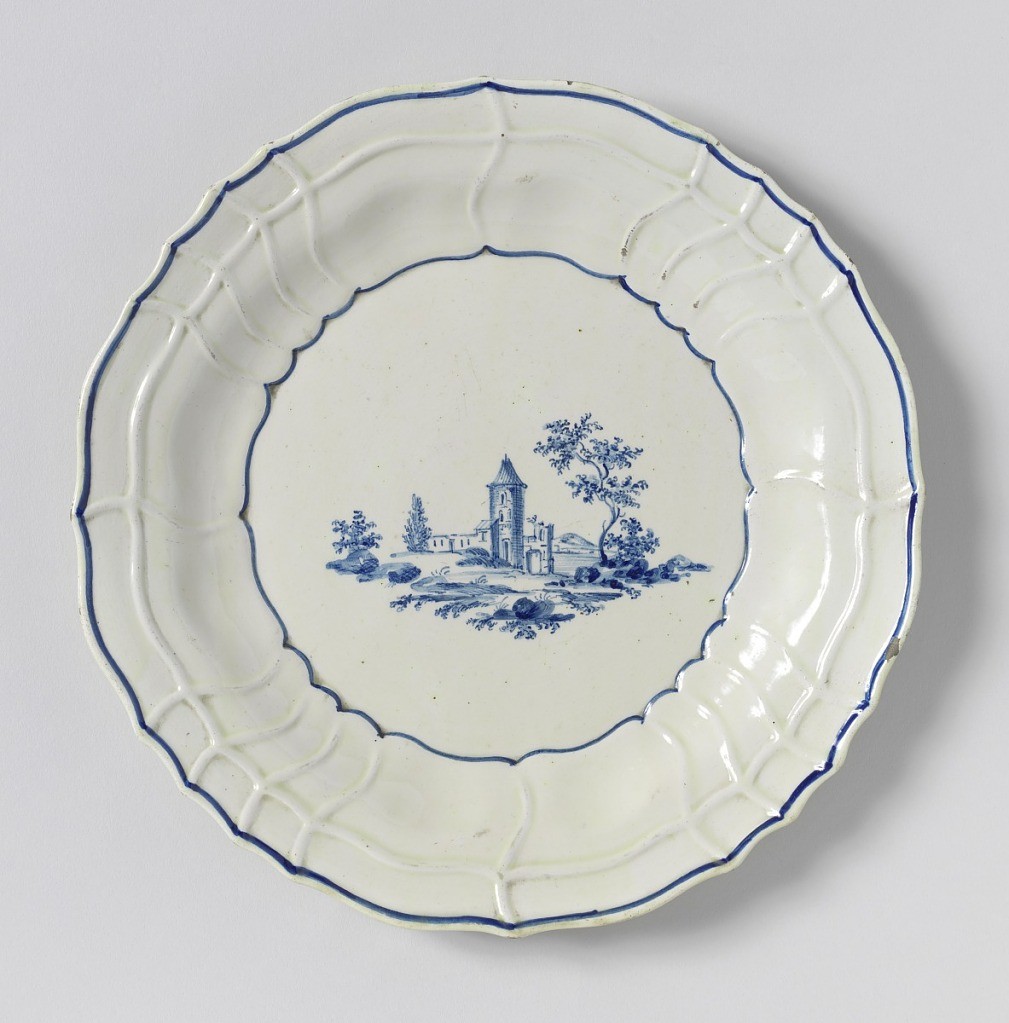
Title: Plate
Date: ca. 1775
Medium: Tin-glazed earthenware with underglaze cobalt
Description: Scalloped marly, with twisted rays in relief. Decorated in underglaze cobalt with landscape vignette.